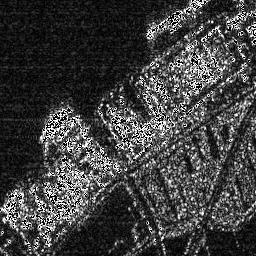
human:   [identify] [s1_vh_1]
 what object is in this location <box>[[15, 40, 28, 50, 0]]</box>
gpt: <ref>1 medium ship at the left</ref>